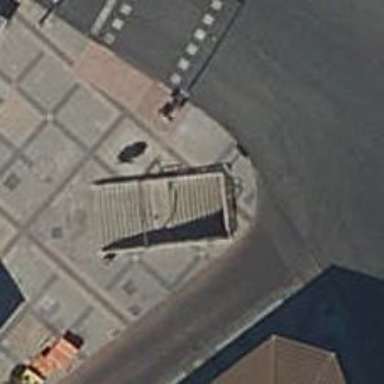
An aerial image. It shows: Subway entrance.